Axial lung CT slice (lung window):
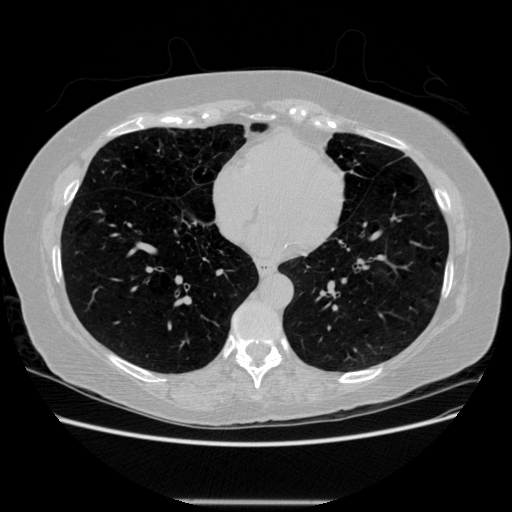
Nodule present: no